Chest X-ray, AP view. Patient: 25 years old, sex M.
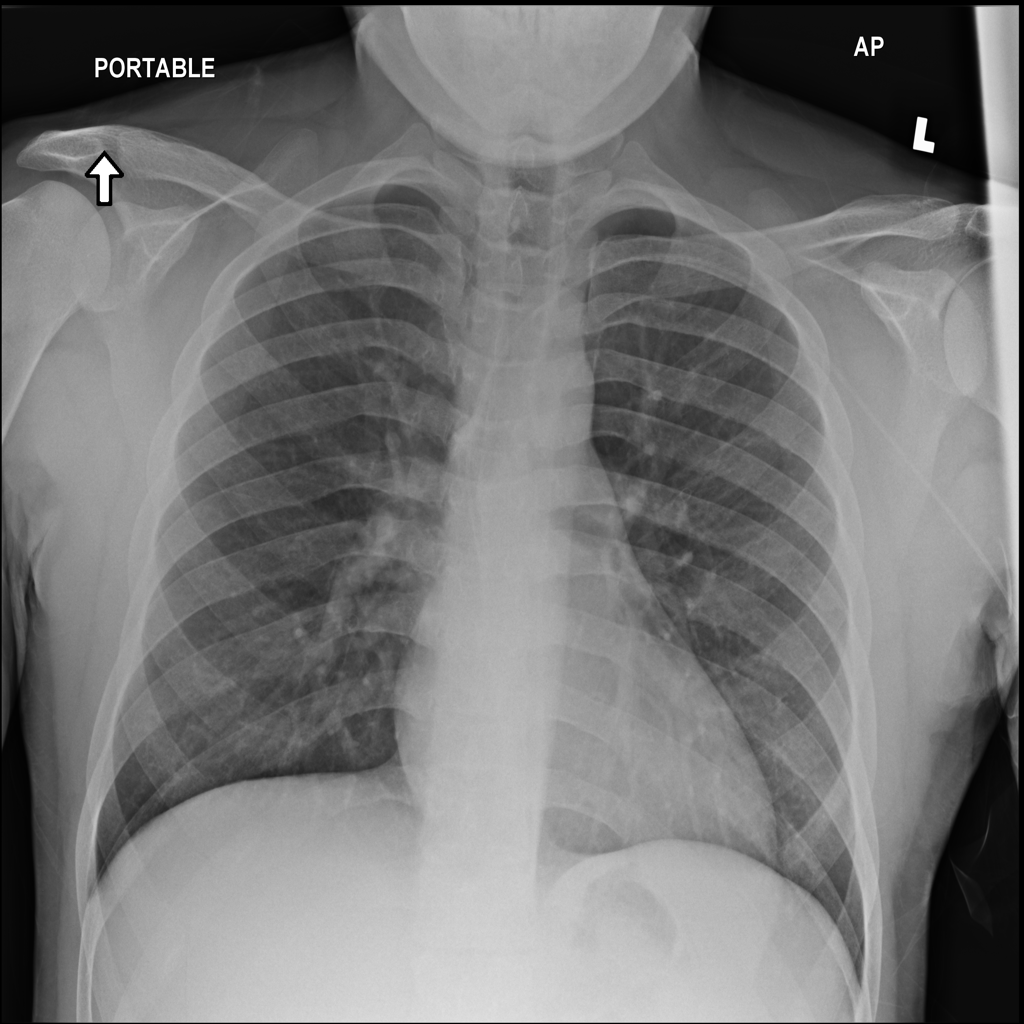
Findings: No Finding